高三 · 代数
某程序框图如图所示, 现输入如下四个函数, 则可以输出的函数是（）

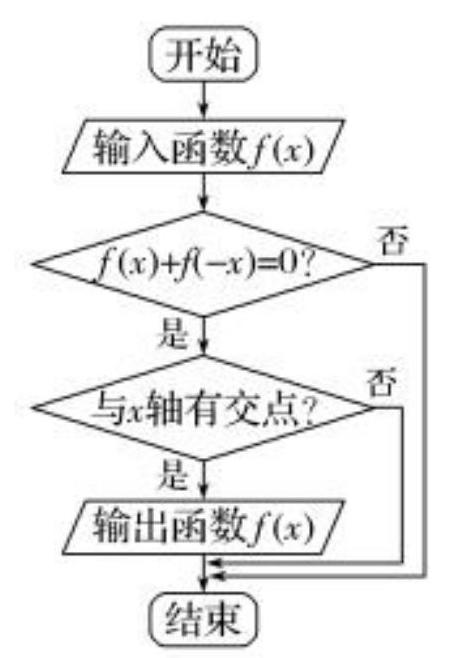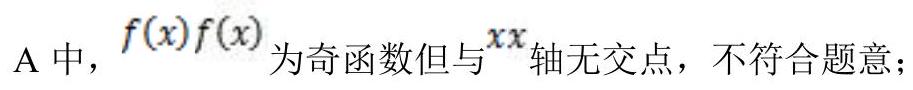
A. $f(x)=\frac{|x|}{x}$
B. $f(x)=\frac{1}{2^{x}-1}+\frac{1}{2}$

C. $f(x)=\frac{e^{x}-e^{-x}}{e^{x}+e^{-x}}$
D. $f(x)=\lg \sin \mathrm{x}$
答案: C
解析: 由程序框图可知, 输出的函数应是奇函数且与 ${ }^{x x}$ 轴有交点,$\mathrm{C}$ 中, $f(x) f(x)$ 为奇函数且与 ${ }^{x x}$ 轴交点的横坐标为 0 , 符合题意;$\mathrm{D}$ 中, $f(x) f(x)$ 不是奇函数,故选 C.